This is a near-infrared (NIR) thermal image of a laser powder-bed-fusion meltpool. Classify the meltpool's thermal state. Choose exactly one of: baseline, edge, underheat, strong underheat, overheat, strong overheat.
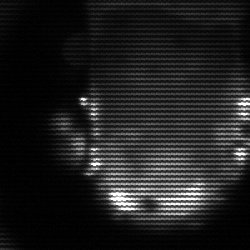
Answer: baseline